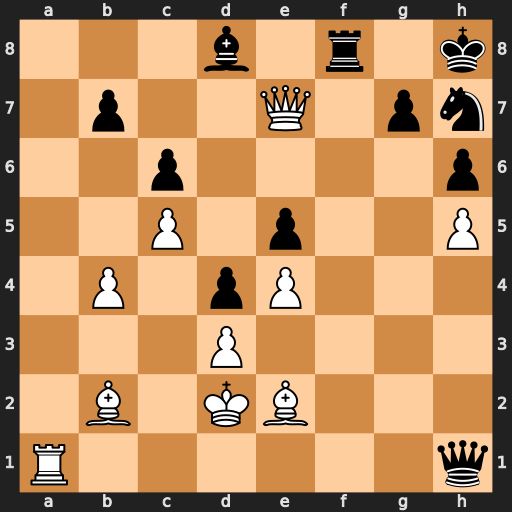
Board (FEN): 3b1r1k/1p2Q1pn/2p4p/2P1p2P/1P1pP3/3P4/1B1KB3/R6q
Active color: w
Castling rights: -
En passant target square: -
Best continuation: Qxf8+ Nxf8 Rxh1